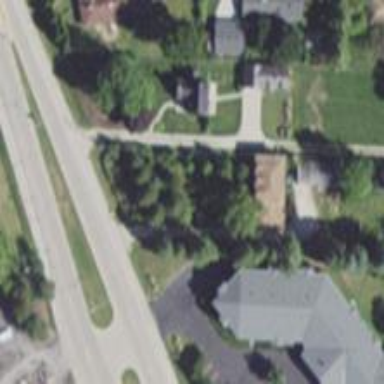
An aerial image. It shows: Driveway leading to service road.